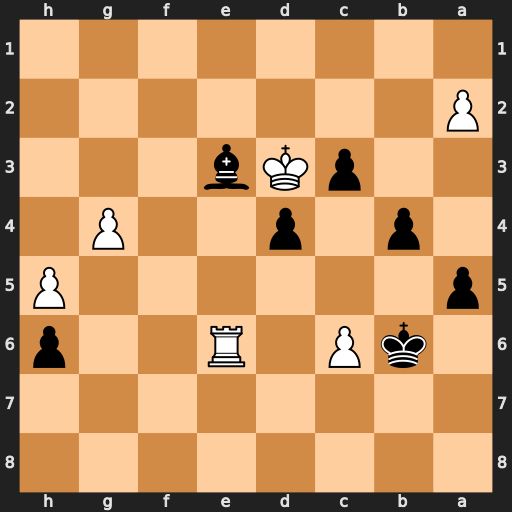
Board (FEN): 8/8/1kP1R2p/p6P/1p1p2P1/2pKb3/P7/8
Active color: b
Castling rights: -
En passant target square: -
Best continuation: a4 c7+ Kxc7